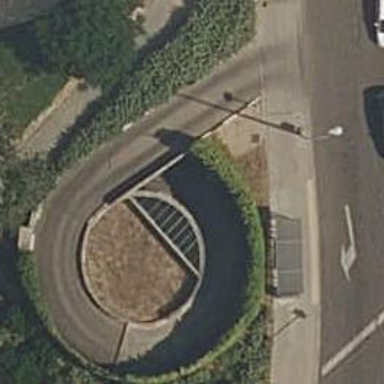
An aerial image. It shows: Parking entrance.